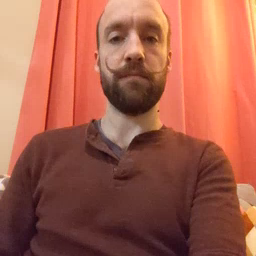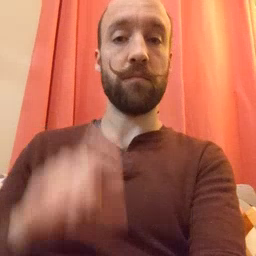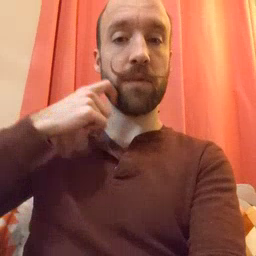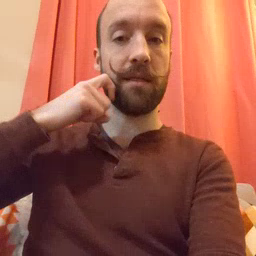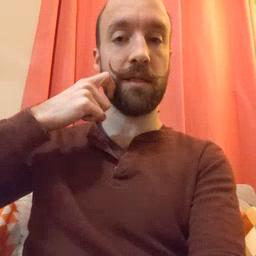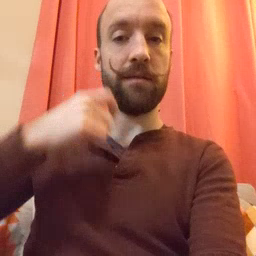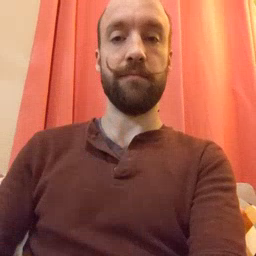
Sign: apple